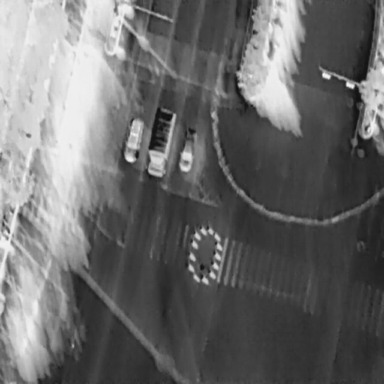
There are two Cars in the infrared image.